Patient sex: F
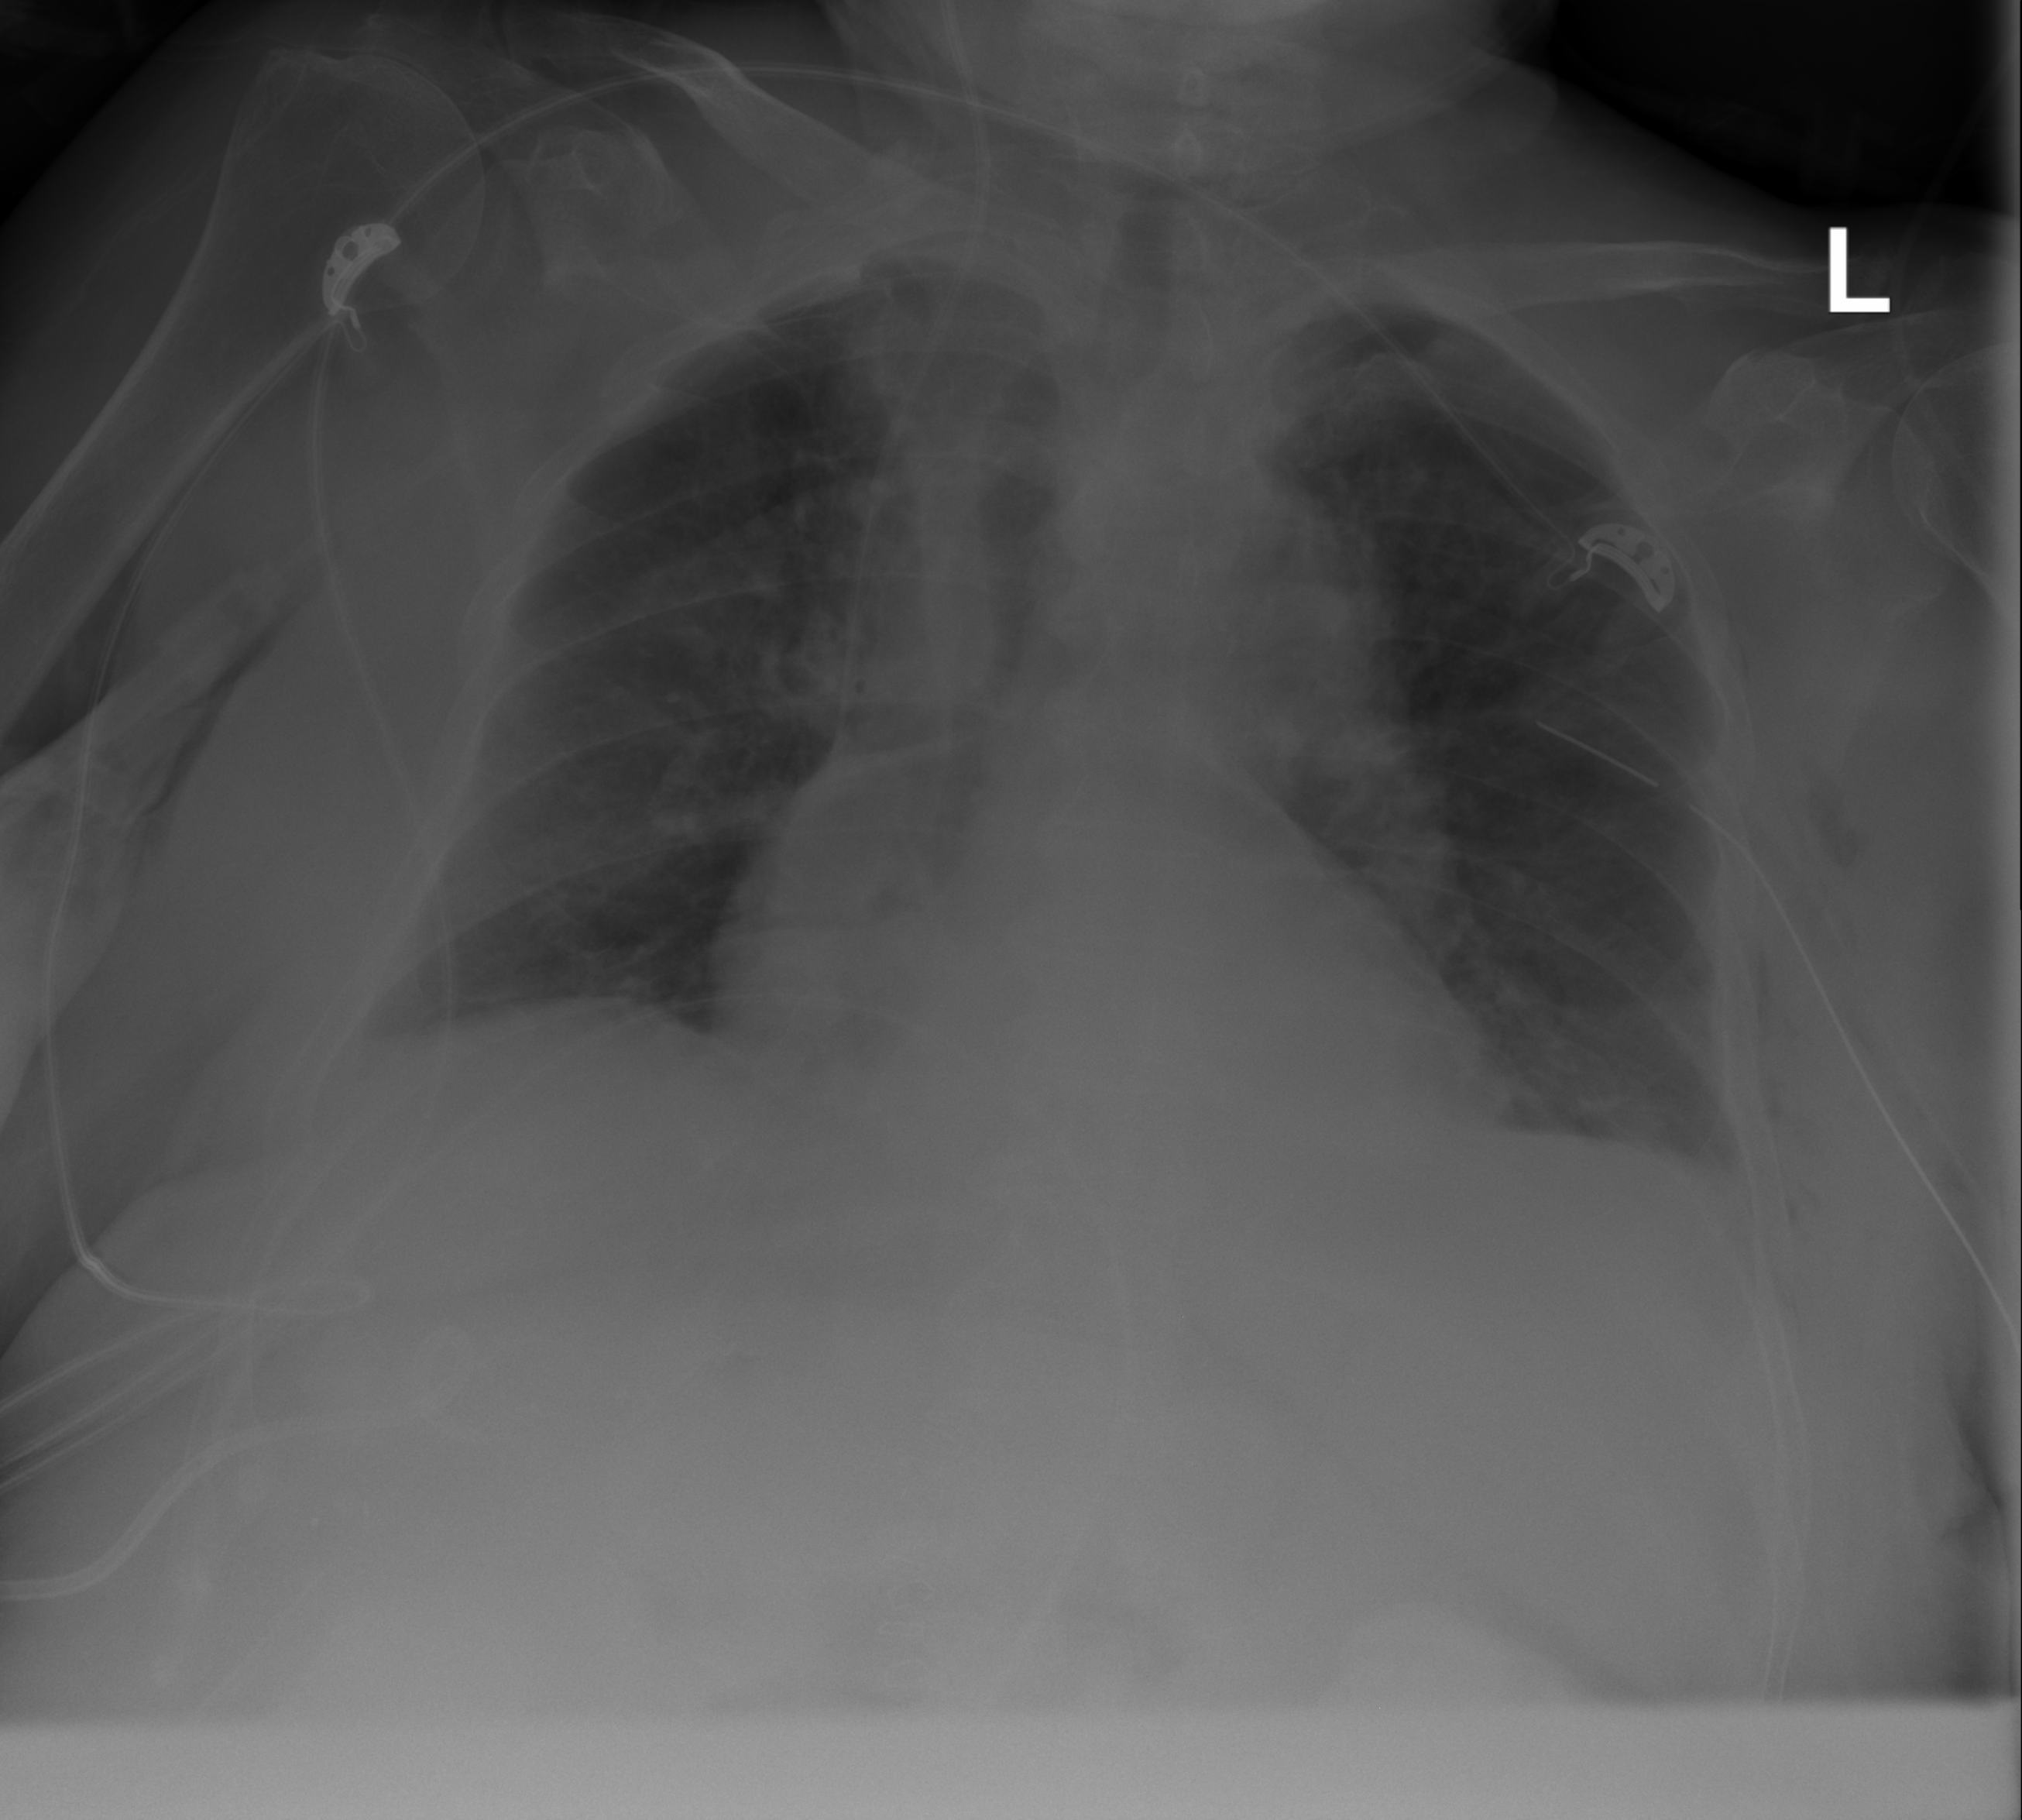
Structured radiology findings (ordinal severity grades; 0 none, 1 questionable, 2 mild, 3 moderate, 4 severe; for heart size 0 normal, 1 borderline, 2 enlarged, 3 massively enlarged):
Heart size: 2
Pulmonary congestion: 2
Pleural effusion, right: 0
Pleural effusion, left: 2
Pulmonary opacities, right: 2
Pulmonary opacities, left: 0
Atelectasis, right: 0
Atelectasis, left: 2